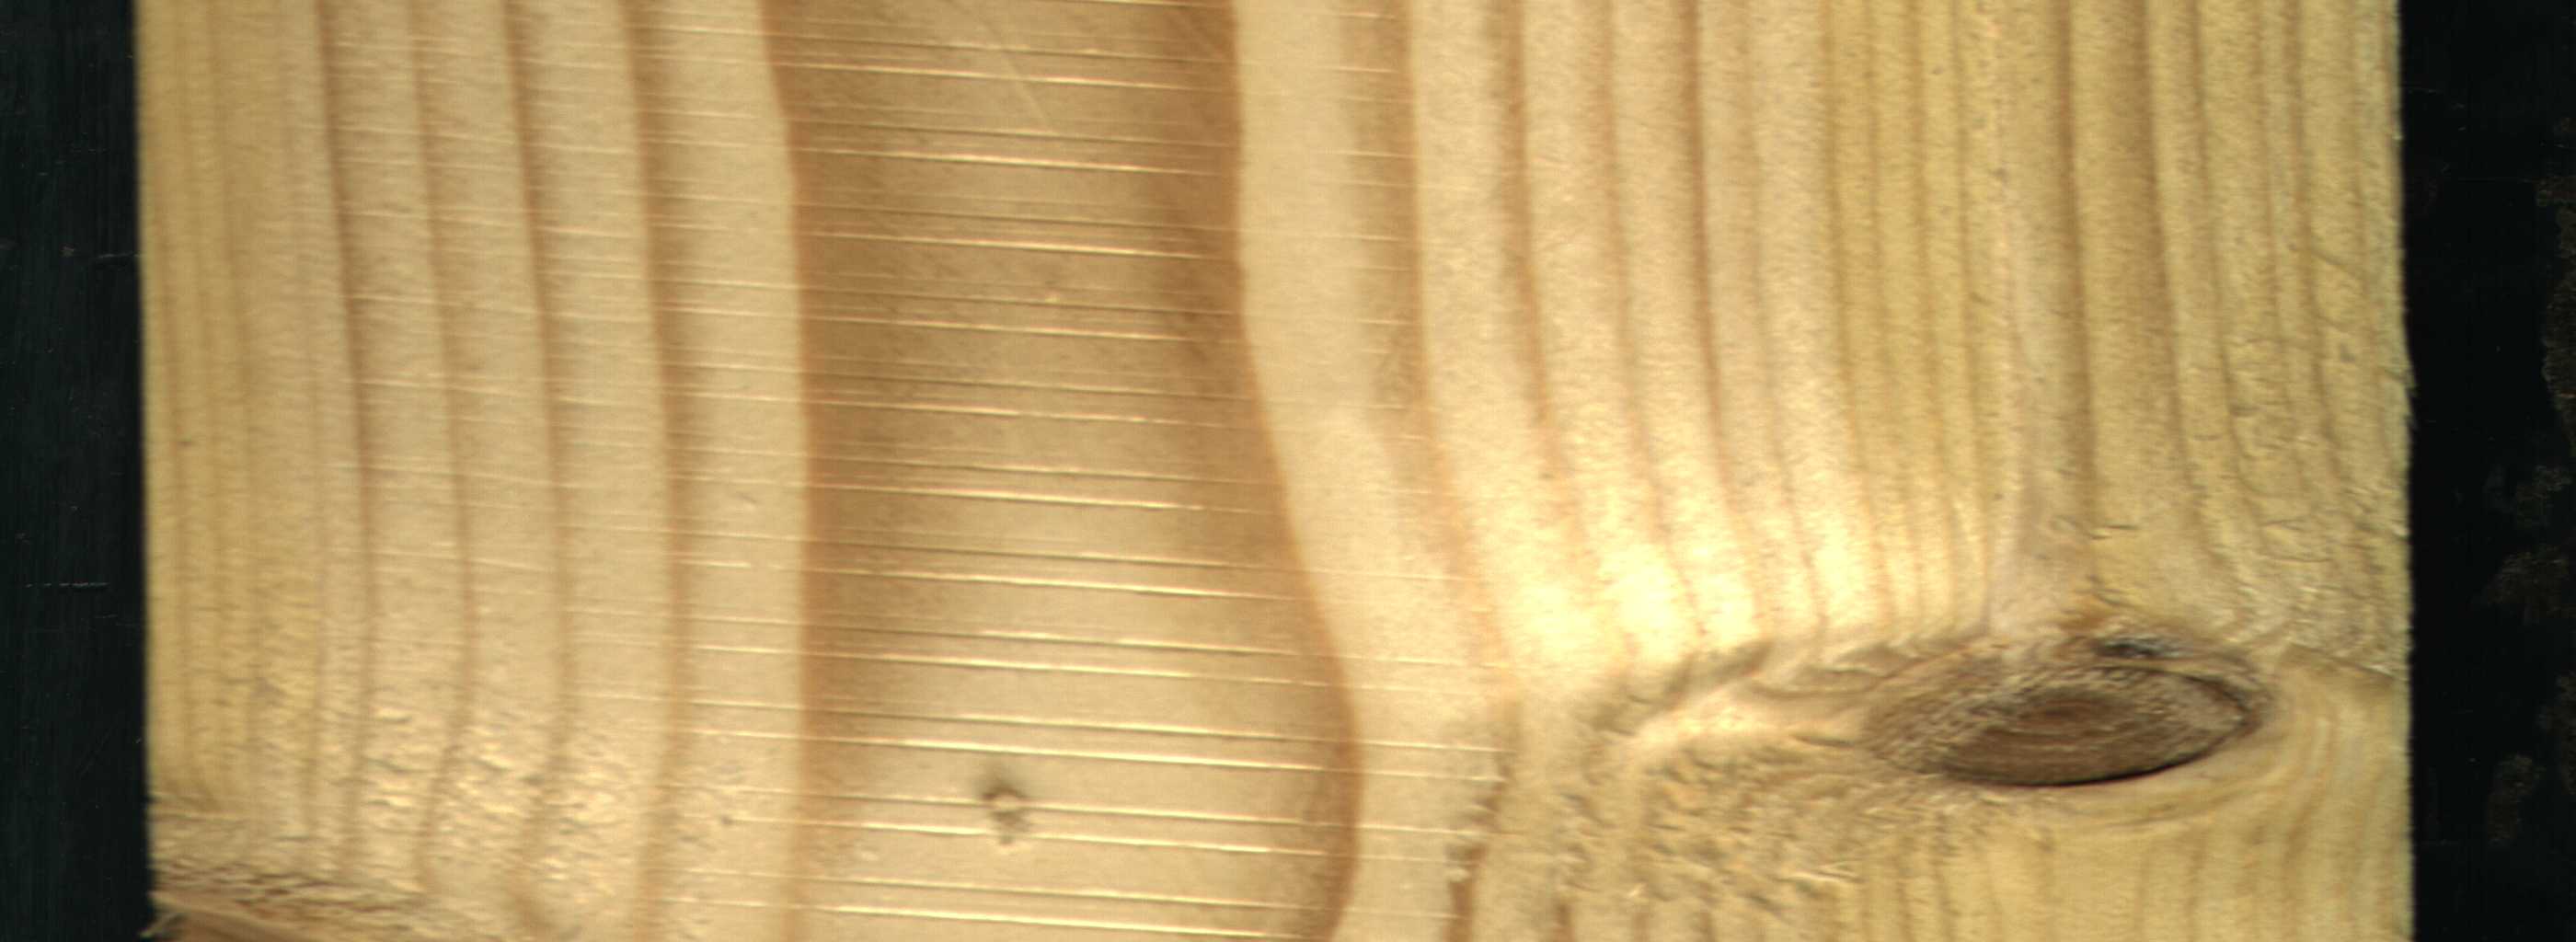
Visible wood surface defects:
Dead_Knot
Live_Knot